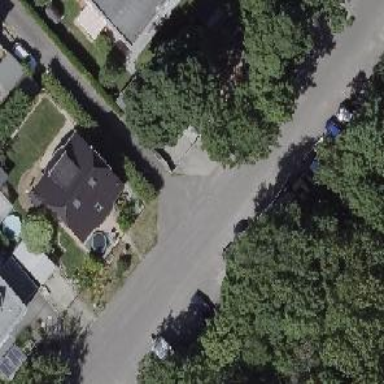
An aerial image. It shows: Residential road with asphalt surface and no sidewalk.